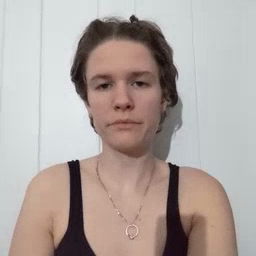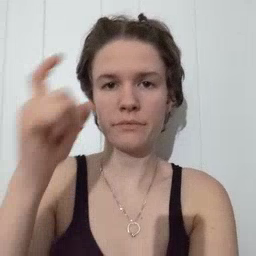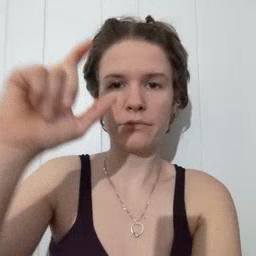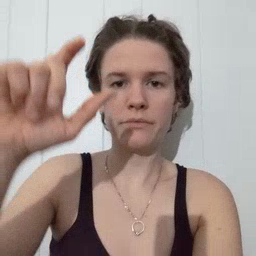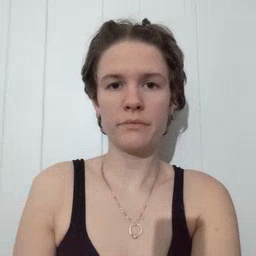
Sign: moon